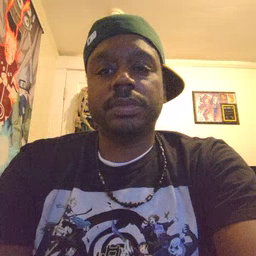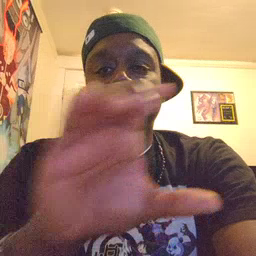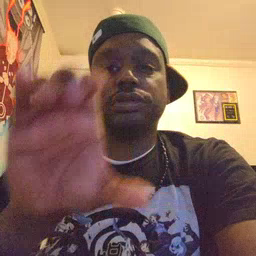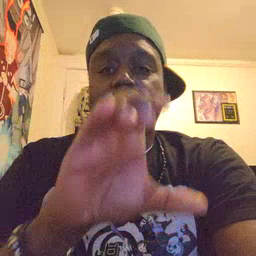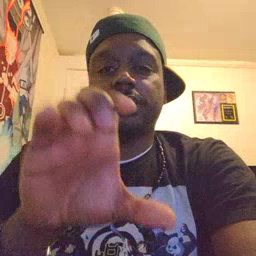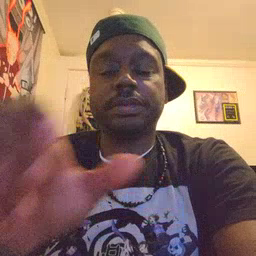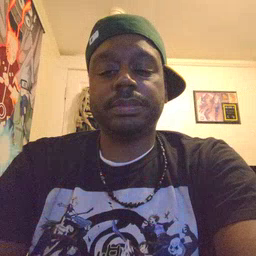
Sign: chocolate